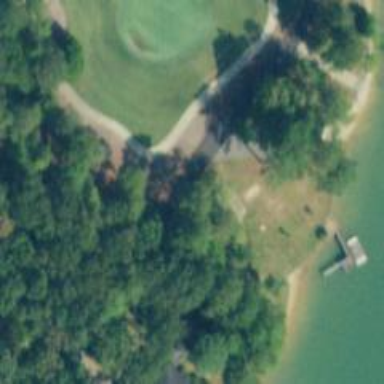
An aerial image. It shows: Golf cartpath that is also road path.